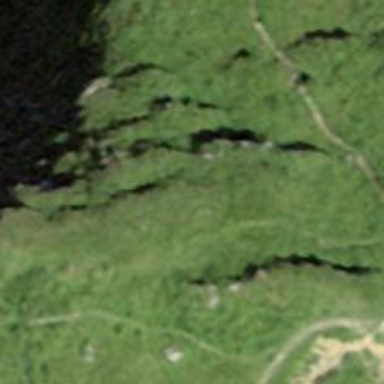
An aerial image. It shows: Natural cliff.